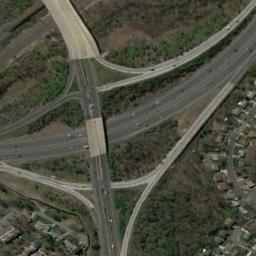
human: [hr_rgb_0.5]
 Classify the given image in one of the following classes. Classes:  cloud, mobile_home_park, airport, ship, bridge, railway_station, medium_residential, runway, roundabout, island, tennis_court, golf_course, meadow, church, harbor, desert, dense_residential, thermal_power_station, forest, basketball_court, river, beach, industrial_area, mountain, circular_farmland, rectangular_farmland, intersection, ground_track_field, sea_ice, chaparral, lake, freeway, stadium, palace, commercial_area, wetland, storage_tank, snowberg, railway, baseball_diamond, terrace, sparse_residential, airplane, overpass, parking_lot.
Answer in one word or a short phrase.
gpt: overpass